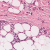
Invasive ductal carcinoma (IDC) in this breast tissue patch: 1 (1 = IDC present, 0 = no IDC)